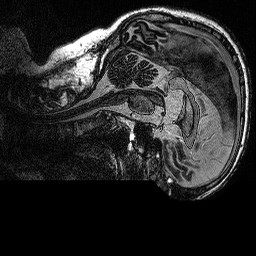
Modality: MP2RAGE
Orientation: sagittal
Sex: male
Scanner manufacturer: siemens
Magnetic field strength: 3 T
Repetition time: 5 s
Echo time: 0.00292 s